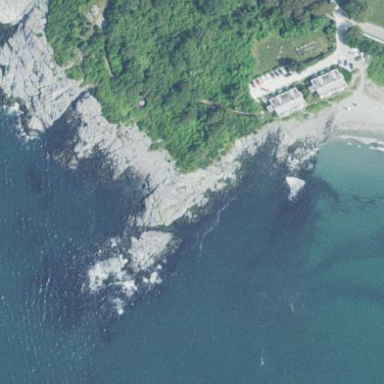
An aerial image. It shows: Natural rock reef.